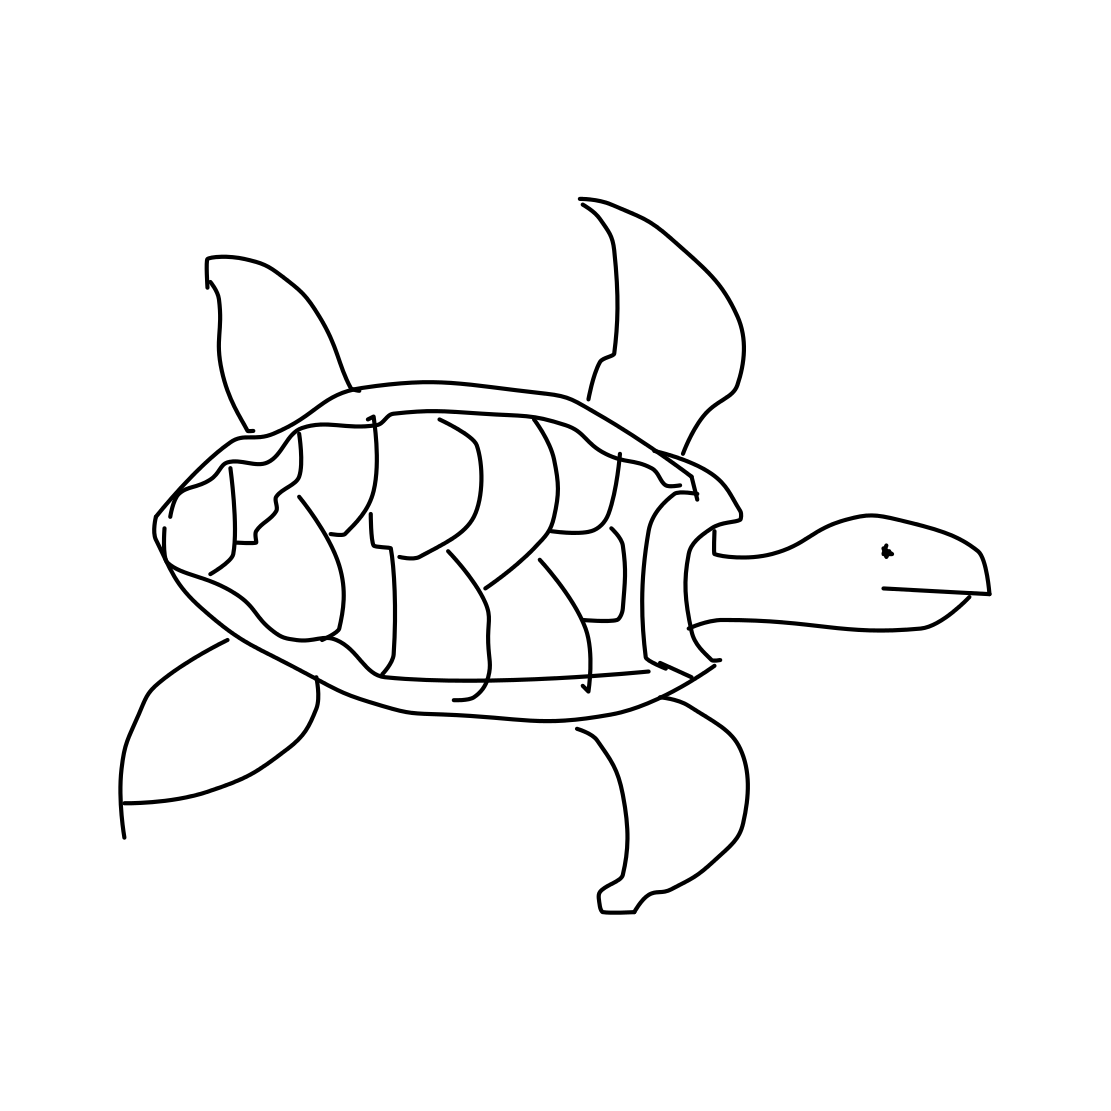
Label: sea turtle